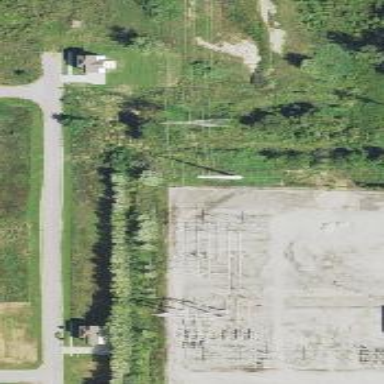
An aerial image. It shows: Power tower.